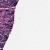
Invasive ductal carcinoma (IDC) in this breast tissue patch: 0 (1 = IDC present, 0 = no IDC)